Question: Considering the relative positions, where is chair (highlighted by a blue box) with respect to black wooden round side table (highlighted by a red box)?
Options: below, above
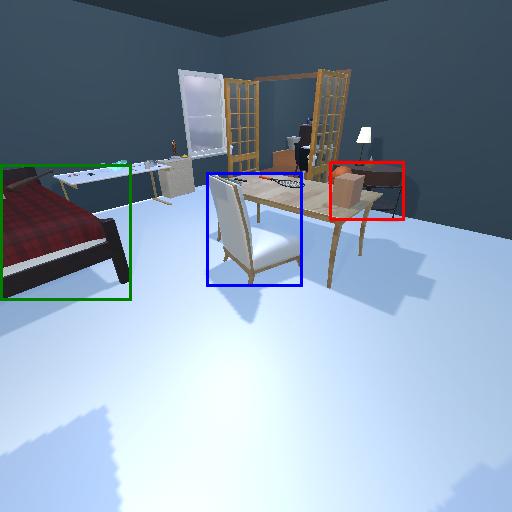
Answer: below